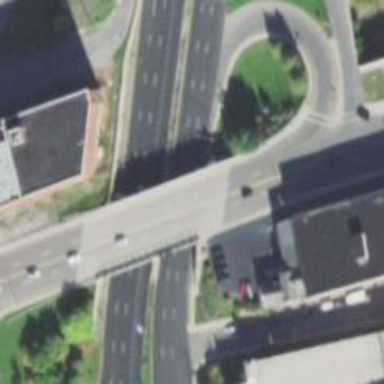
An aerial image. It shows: Primary highway crossing over bridge.